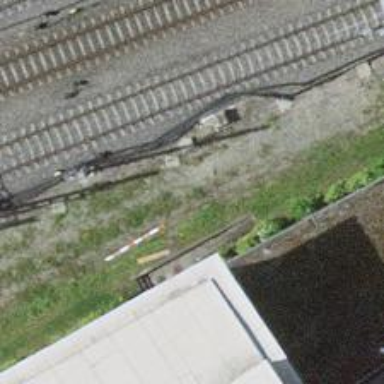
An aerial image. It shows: Abandoned railway spur with electrified contact line. This railway spur has 1 track.